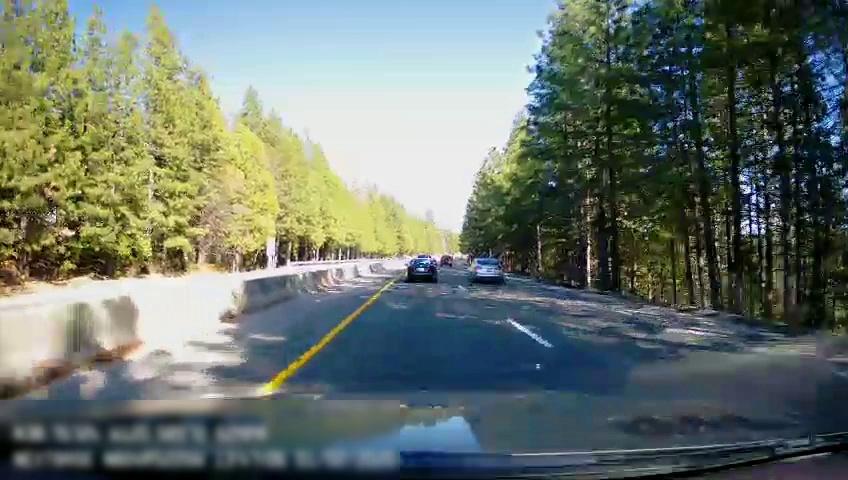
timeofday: Day
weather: Sunny
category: Drivable Space
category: Vehicles | SUV
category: Vehicles | Car
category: Vehicles | SUV
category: Vehicles | Car
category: Lanes | Current Lane
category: Lanes | Current Lane
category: Lanes | Alternate Lane